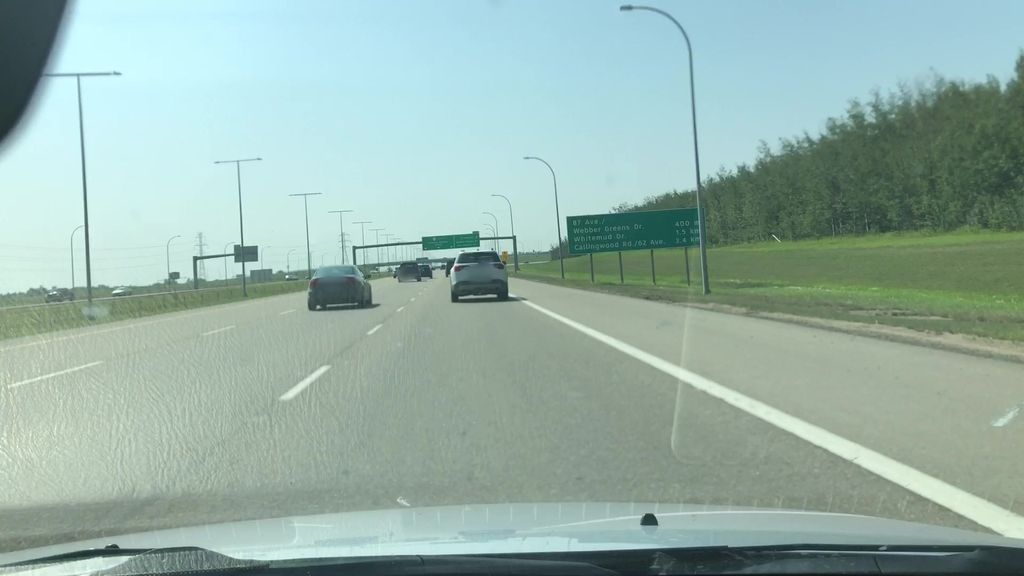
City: edmonton